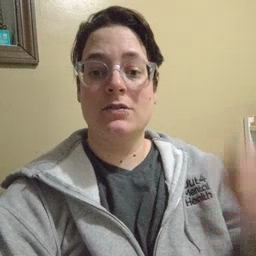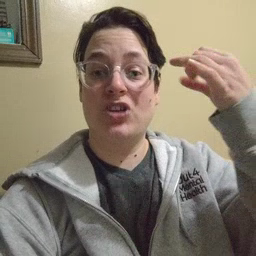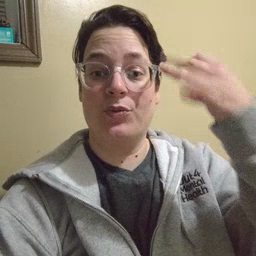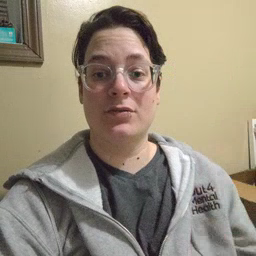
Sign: shower